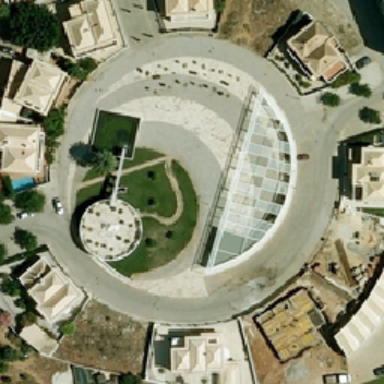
There is a lunar square in the middle of several houses .